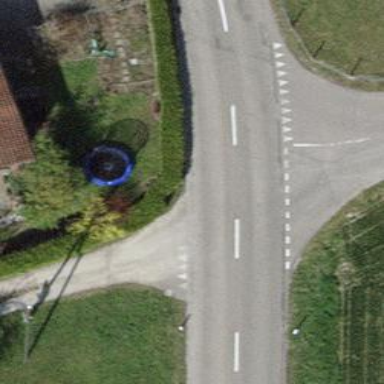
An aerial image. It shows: Hedge barrier.